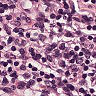
Metastatic tissue present: no